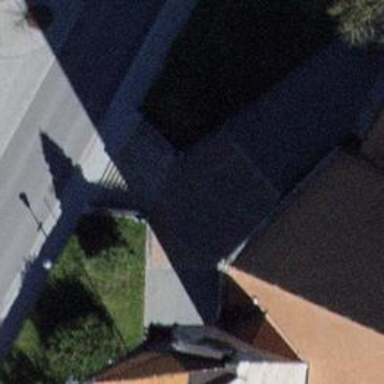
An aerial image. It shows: Road with steps.